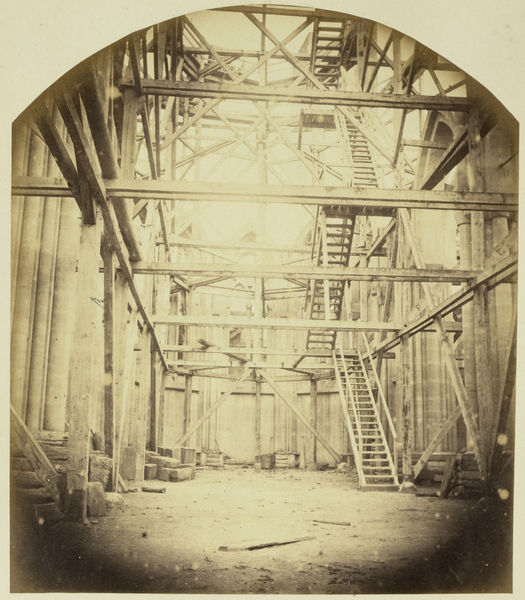
Titel: Kerk St Vincent de Paul, Marseille, in aanbouw
Künstler: Adolphe Terris
Standort: Amsterdam
Institution: Rijksmuseum
Schlagwörter: architecture, church, column, stairs, steps, white, black, dark, gray, interior, old, room, picture, brown, floor, wooden, wood, sky, building, house, tower, metal, steel, light, shadow, ladder, photo, bright, cathedral, walls, ceiling, floors, construction, factory, boxes, photograph, dust, barn, dirty, beams, sepia, image, levels, shed, bulding, messy, crates, rubbish, support, storage, rafters, ladders, beam, build, scaffolding, dusty, warehouse, chests, scaffold, railings, floor', ffloor, unorganized